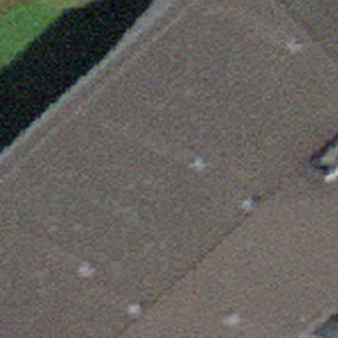
Label: other